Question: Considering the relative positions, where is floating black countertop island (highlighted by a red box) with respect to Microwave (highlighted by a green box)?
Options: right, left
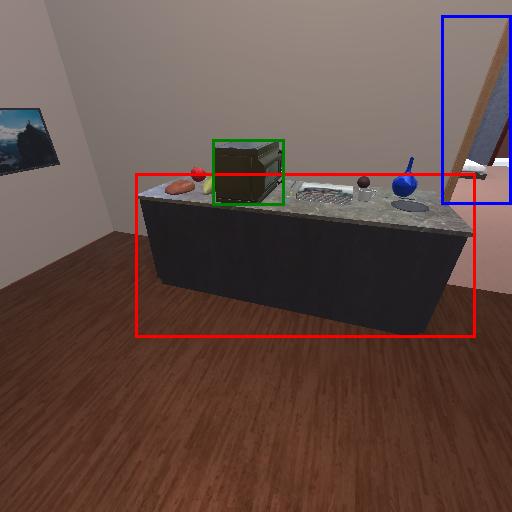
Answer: right